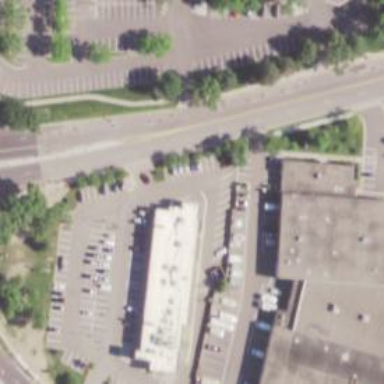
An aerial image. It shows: Retail area.